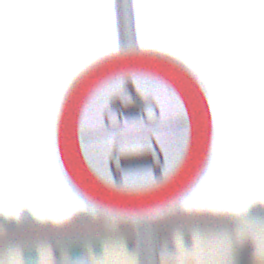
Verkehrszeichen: VerbotKraftfahrzeuge
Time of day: Midday
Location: Outdoor (Suburban)
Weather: Overcast
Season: NotSpecified
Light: Natural